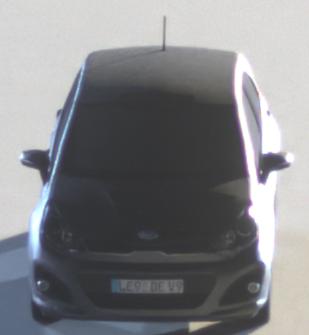
Make: KIA
Model: Rio 1.2
Detailed model: Rio (UB)
Model produced from: 2011/09
Model produced until: 2015/01
Doors: 3
Color: gray
Road condition: dry road
Daytime: night
Contrast: high contrast